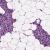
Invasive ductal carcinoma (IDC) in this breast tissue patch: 0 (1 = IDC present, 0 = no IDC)